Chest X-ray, PA view. Patient: 59 years old, sex M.
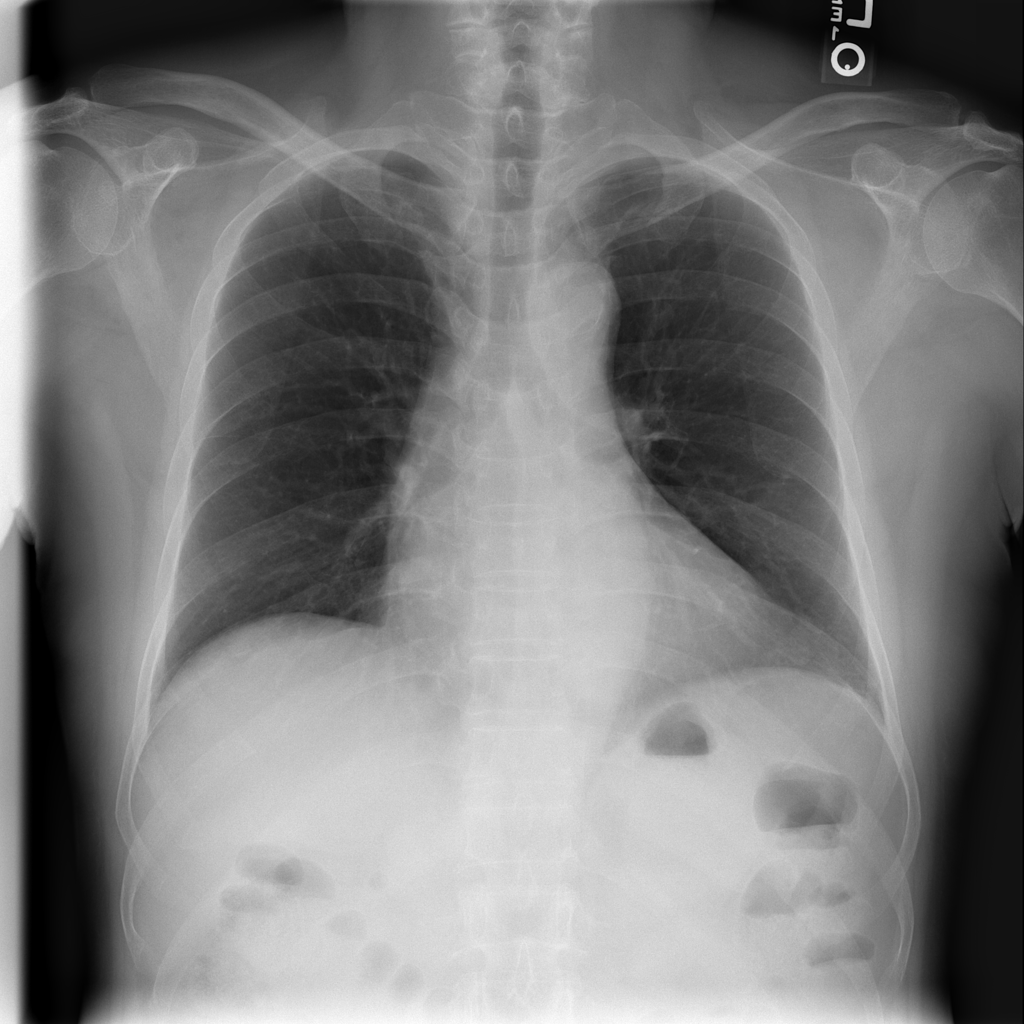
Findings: No Finding